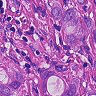
Metastatic tissue present: yes